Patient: sex F, age 76
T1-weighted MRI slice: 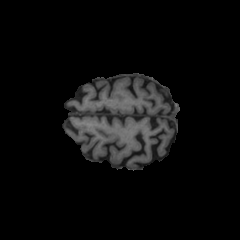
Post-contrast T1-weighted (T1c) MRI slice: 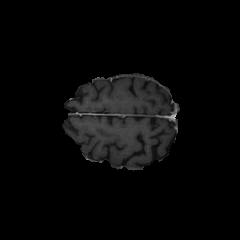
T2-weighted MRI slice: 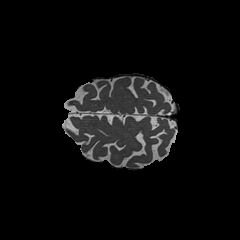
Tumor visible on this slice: no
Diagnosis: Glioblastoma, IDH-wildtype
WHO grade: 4